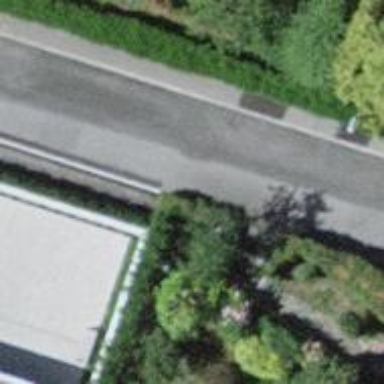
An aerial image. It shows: Kerb barrier.